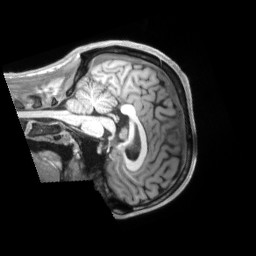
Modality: T1w
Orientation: sagittal
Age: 28
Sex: male
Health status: ill
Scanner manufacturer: siemens
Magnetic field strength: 3 T
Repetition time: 2.2 s
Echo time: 0.00157 s